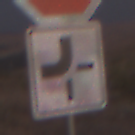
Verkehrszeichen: VerlaufVorfahrtsstrasse2
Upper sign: Stop
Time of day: SunriseSunset
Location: Outdoor (Nature)
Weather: PartlyCloudy
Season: NotSpecified
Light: Natural